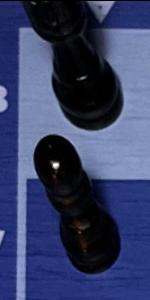
Label: Pawn_Black